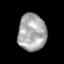
Tissue: skin
Cell type: Epithelial cells
Senescence score: 0.2625
Nuclear area (px): 1013
Mean DAPI intensity: 168.315